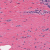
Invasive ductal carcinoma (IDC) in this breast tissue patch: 0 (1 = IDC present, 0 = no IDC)